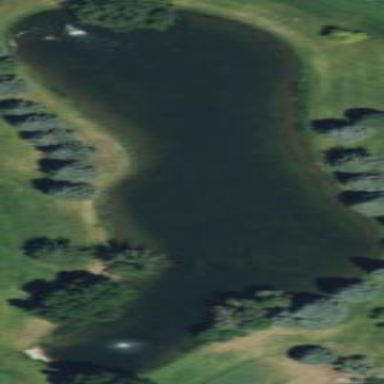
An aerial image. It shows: Water hazard on golf course. The hazard is natural water feature.